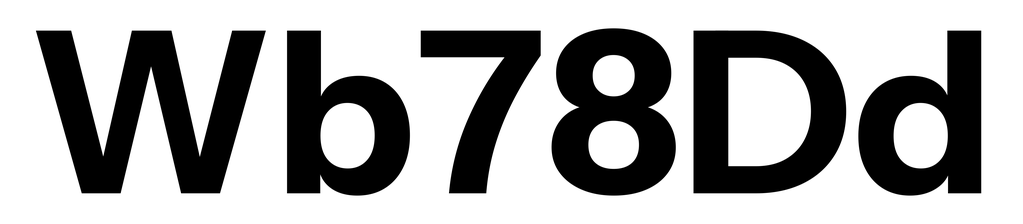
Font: InstrumentSans_Bold